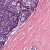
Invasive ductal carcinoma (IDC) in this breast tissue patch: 0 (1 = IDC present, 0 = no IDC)